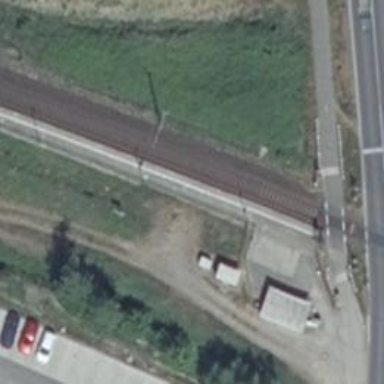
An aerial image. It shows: Railway halt station for public transport.